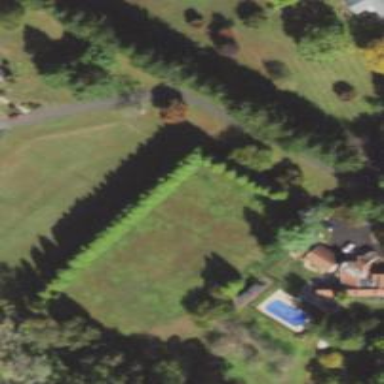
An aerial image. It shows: Row of trees in natural setting.